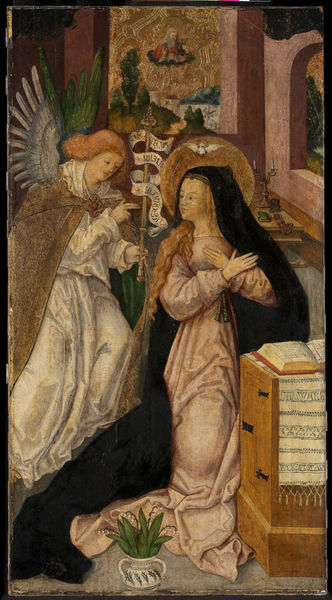
Titel: Verkündigung an Maria
Künstler: Schwäbischer Meister
Standort: Karlsruhe
Institution: Staatliche Kunsthalle Karlsruhe
Schlagwörter: baum, blau, blätter, feder, flügel, gemälde, gott, hand, himmel, mann, umhang, vogel, weiß, wolken, bäume, frauen, grün, landschaft, mädchen, blume, blumen, braun, bunt, fenster, finger, frau, geste, haar, hintergrund, holz, kleid, kleider, orange, raum, schwarz, stuhl, szene, tisch, zimmer, blick, gebäude, haus, rot, schleier, tuch, wolke, malerei, teppich, bart, blond, jung, wand, architektur, arme, band, bibel, falten, federn, lang, stirnband, taube, bild, hände, innenraum, möbel, tischtuch, öl, kirche, boden, fransen, gewand, gold, haare, interieur, kutte, mantel, stoff, decke, gewänder, mutter, pflanze, gotik, hübsch, locken, rosa, stock, engel, garten, krug, vase, aussicht, blumentopf, topf, farbig, schrift, kommode, schrank, blumenvase, bogen, noten, stab, fahne, mauer, klein, schriftzug, schemel, kopftuch, ornamente, wandgemälde, kerze, bett, kerzen, leuchter, junge, knie, zeigen, schwanger, nische, truhe, gefäß, buch, religion, schweben, blondine, jungfrau, schwert, knien, worte, beten, gebet, allegorie, lilie, brokat, altar, pult, kerzenständer, kerzenhalter, topfpflanze, verschränkt, gestus, gebetsbuch, heiligenschein, rote haare, nimbus, christus, jesus, christlich, kniend, mittelalter, religiös, segen, segnen, agave, aloe, aloe vera, erscheinung, schriftrolle, lesepult, elisabeth, heilige, fresko, niesche, schlüssel, maiglöckchen, bänder, heilig, maria, madonna, magdalena, mutter gottes, sexy, erzengel, gruß, sakral, lade, altarbild, heimsuchung, tafelbild, kaputze, aureole, verkündigung, schutz, kapuze, geist, heiligenbild, botschaft, gottesmutter, pfalnze, kiche, italienisch, wandbemalung, schriftband, umdrehen, heiliger geist, gabriel, gottvater, zimmeer, verkündung, bible, mariendarstellung, empfängnis, endel, gewnad, mittelatler, maria verkündigung, maphorion, cranach, gelockt, ave maria, unhang, altartuch, top, engelsflügel, heilige geist, unsere liebe frau, heilige maria, erzengel gabriel, unbefleckte empfängnis, verkündigungsengel, segnug, schwarzer umhang, bibek, madonna mit dem kind, n, rosa kleid, braun#, fenstet, maria verkündung, engel#, taibe, mariua, gotvater, ladetail, maria engel verkündigung gold erzengel, buch bibel banner heilige, gefß, klaie, blong, maiglöckchhen, schnee glöckchen, schwäbischer meister, mitttelalter, betetn, zepta, pflanze im vordergrund, engel mit flügeln in weiß und grün, verkündigen, gottesgebärerin, maria von nazaret, ersceinung